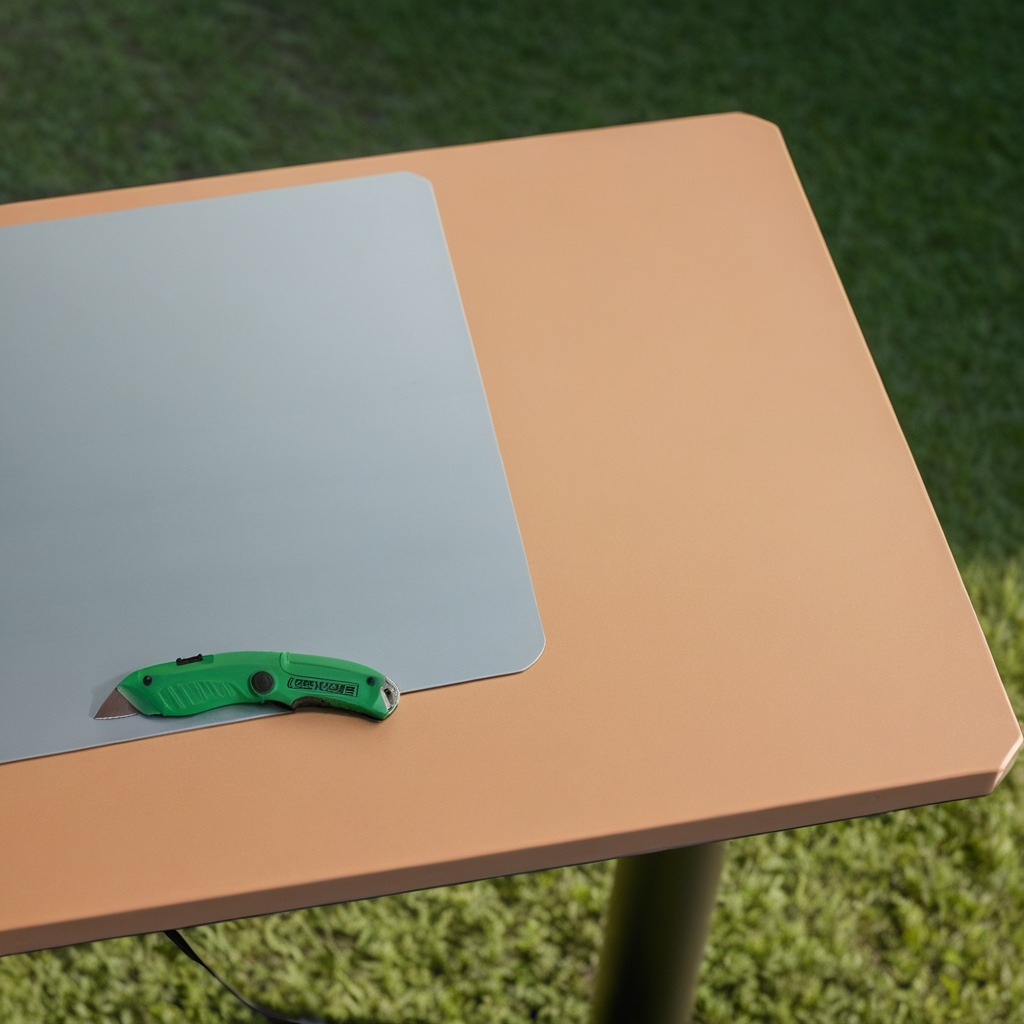
A utility knife is lying on a clean utility table in a temporary outdoor tool station.